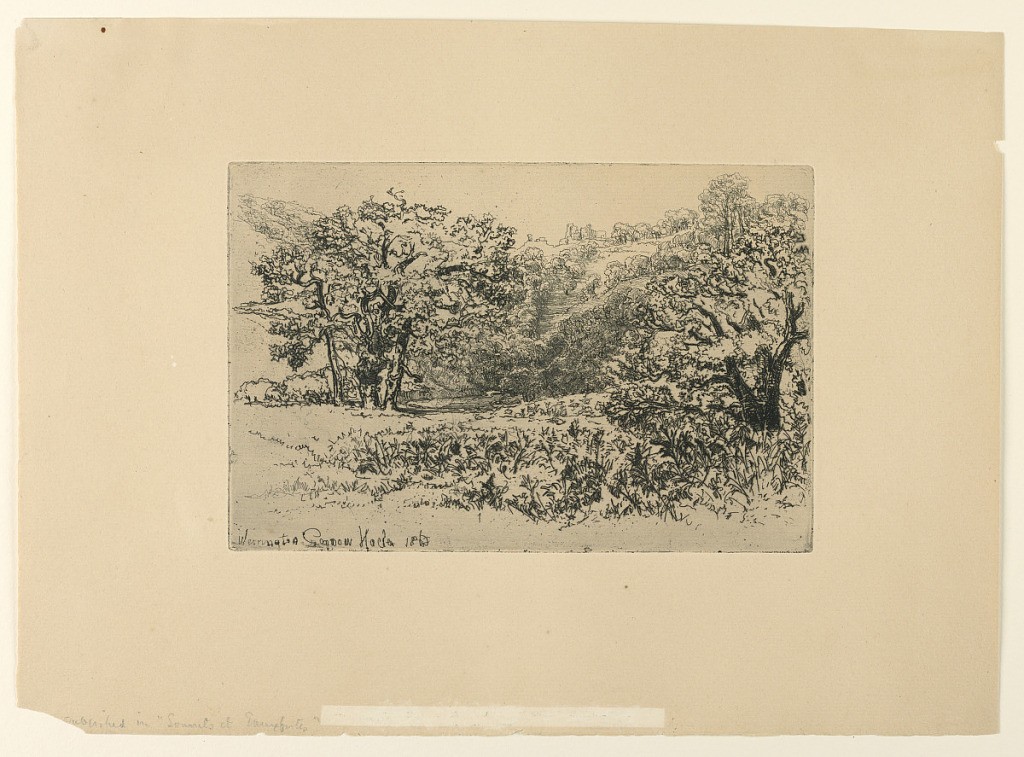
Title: A River-Side Devon
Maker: Francis Seymour Haden, English, 1818–1910
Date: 1868
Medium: Etching on tan paper
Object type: Print
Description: A field opens to a river bank, Large trees right and left and a ruined castle silhouetted on a hill in the distance.